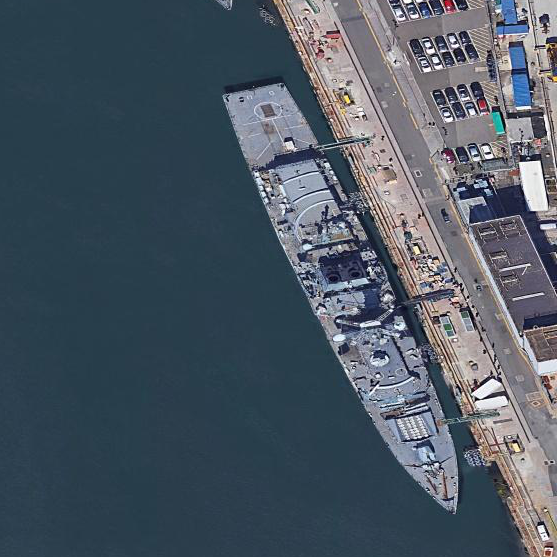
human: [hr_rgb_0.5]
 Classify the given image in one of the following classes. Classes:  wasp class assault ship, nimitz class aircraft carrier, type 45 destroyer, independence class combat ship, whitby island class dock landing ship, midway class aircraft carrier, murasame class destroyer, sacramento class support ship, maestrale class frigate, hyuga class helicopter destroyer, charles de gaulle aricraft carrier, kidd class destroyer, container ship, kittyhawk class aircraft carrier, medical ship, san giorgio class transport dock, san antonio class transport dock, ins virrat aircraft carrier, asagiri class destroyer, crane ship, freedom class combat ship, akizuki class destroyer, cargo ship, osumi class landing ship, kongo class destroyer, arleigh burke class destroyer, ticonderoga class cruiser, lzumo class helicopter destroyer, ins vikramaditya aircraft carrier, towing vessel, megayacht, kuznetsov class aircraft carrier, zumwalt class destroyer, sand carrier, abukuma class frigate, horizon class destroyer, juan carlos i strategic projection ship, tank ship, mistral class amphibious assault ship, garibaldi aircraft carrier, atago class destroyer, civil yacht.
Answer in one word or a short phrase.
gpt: Type 45 destroyer